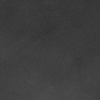
Atmospheric dust classification: dusty